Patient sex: M
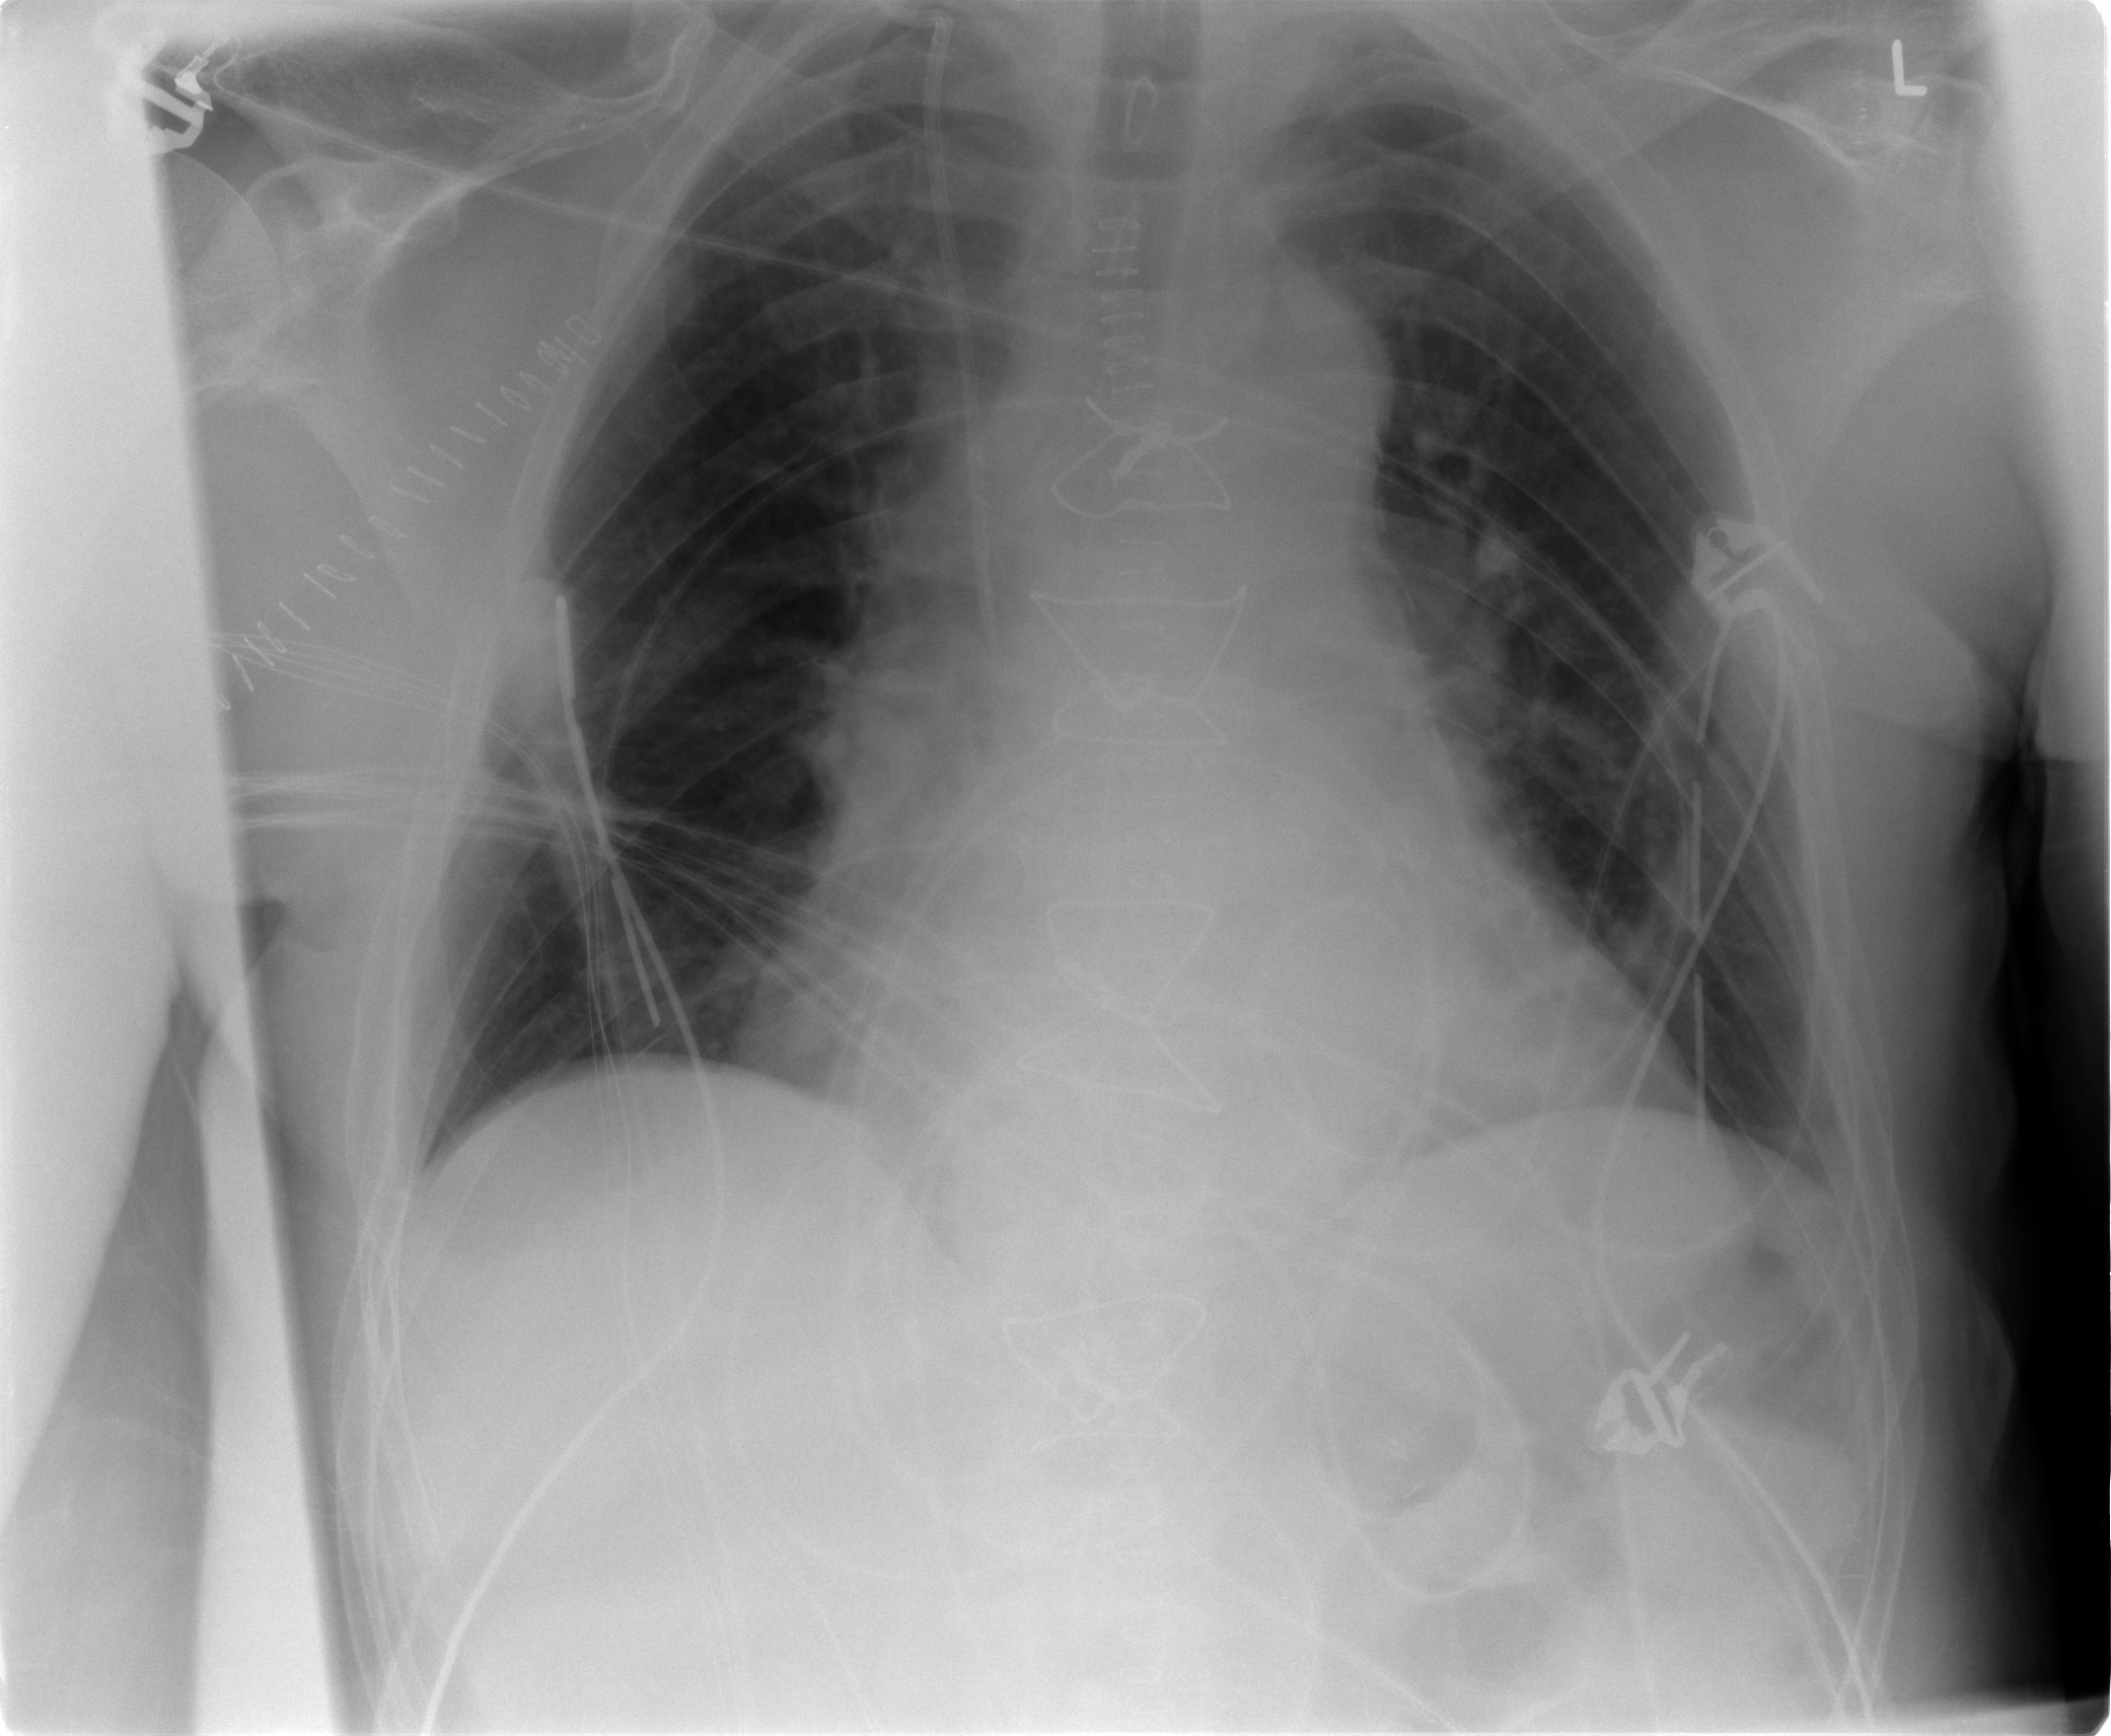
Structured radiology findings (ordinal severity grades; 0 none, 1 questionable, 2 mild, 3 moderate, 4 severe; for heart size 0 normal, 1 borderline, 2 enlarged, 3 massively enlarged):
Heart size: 2
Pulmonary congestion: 1
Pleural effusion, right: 0
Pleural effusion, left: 0
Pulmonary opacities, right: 0
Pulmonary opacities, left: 0
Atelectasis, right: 2
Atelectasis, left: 2